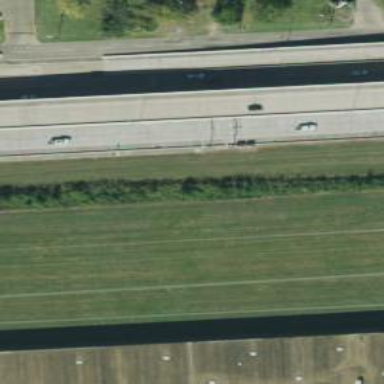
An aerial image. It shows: Toll gantry on the road.